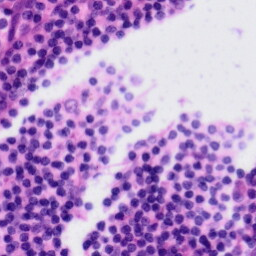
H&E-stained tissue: Tonsil